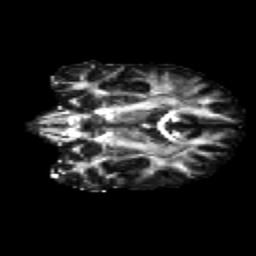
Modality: FA
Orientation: coronal
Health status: healthy
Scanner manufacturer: siemens
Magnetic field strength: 3 T
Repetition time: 12 s
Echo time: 0.092 s